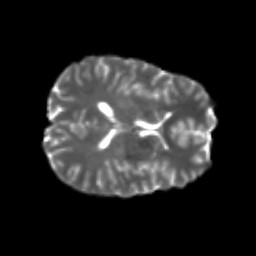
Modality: T2w
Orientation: axial
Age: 24
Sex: male
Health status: healthy
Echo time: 0.074 s